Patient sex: M
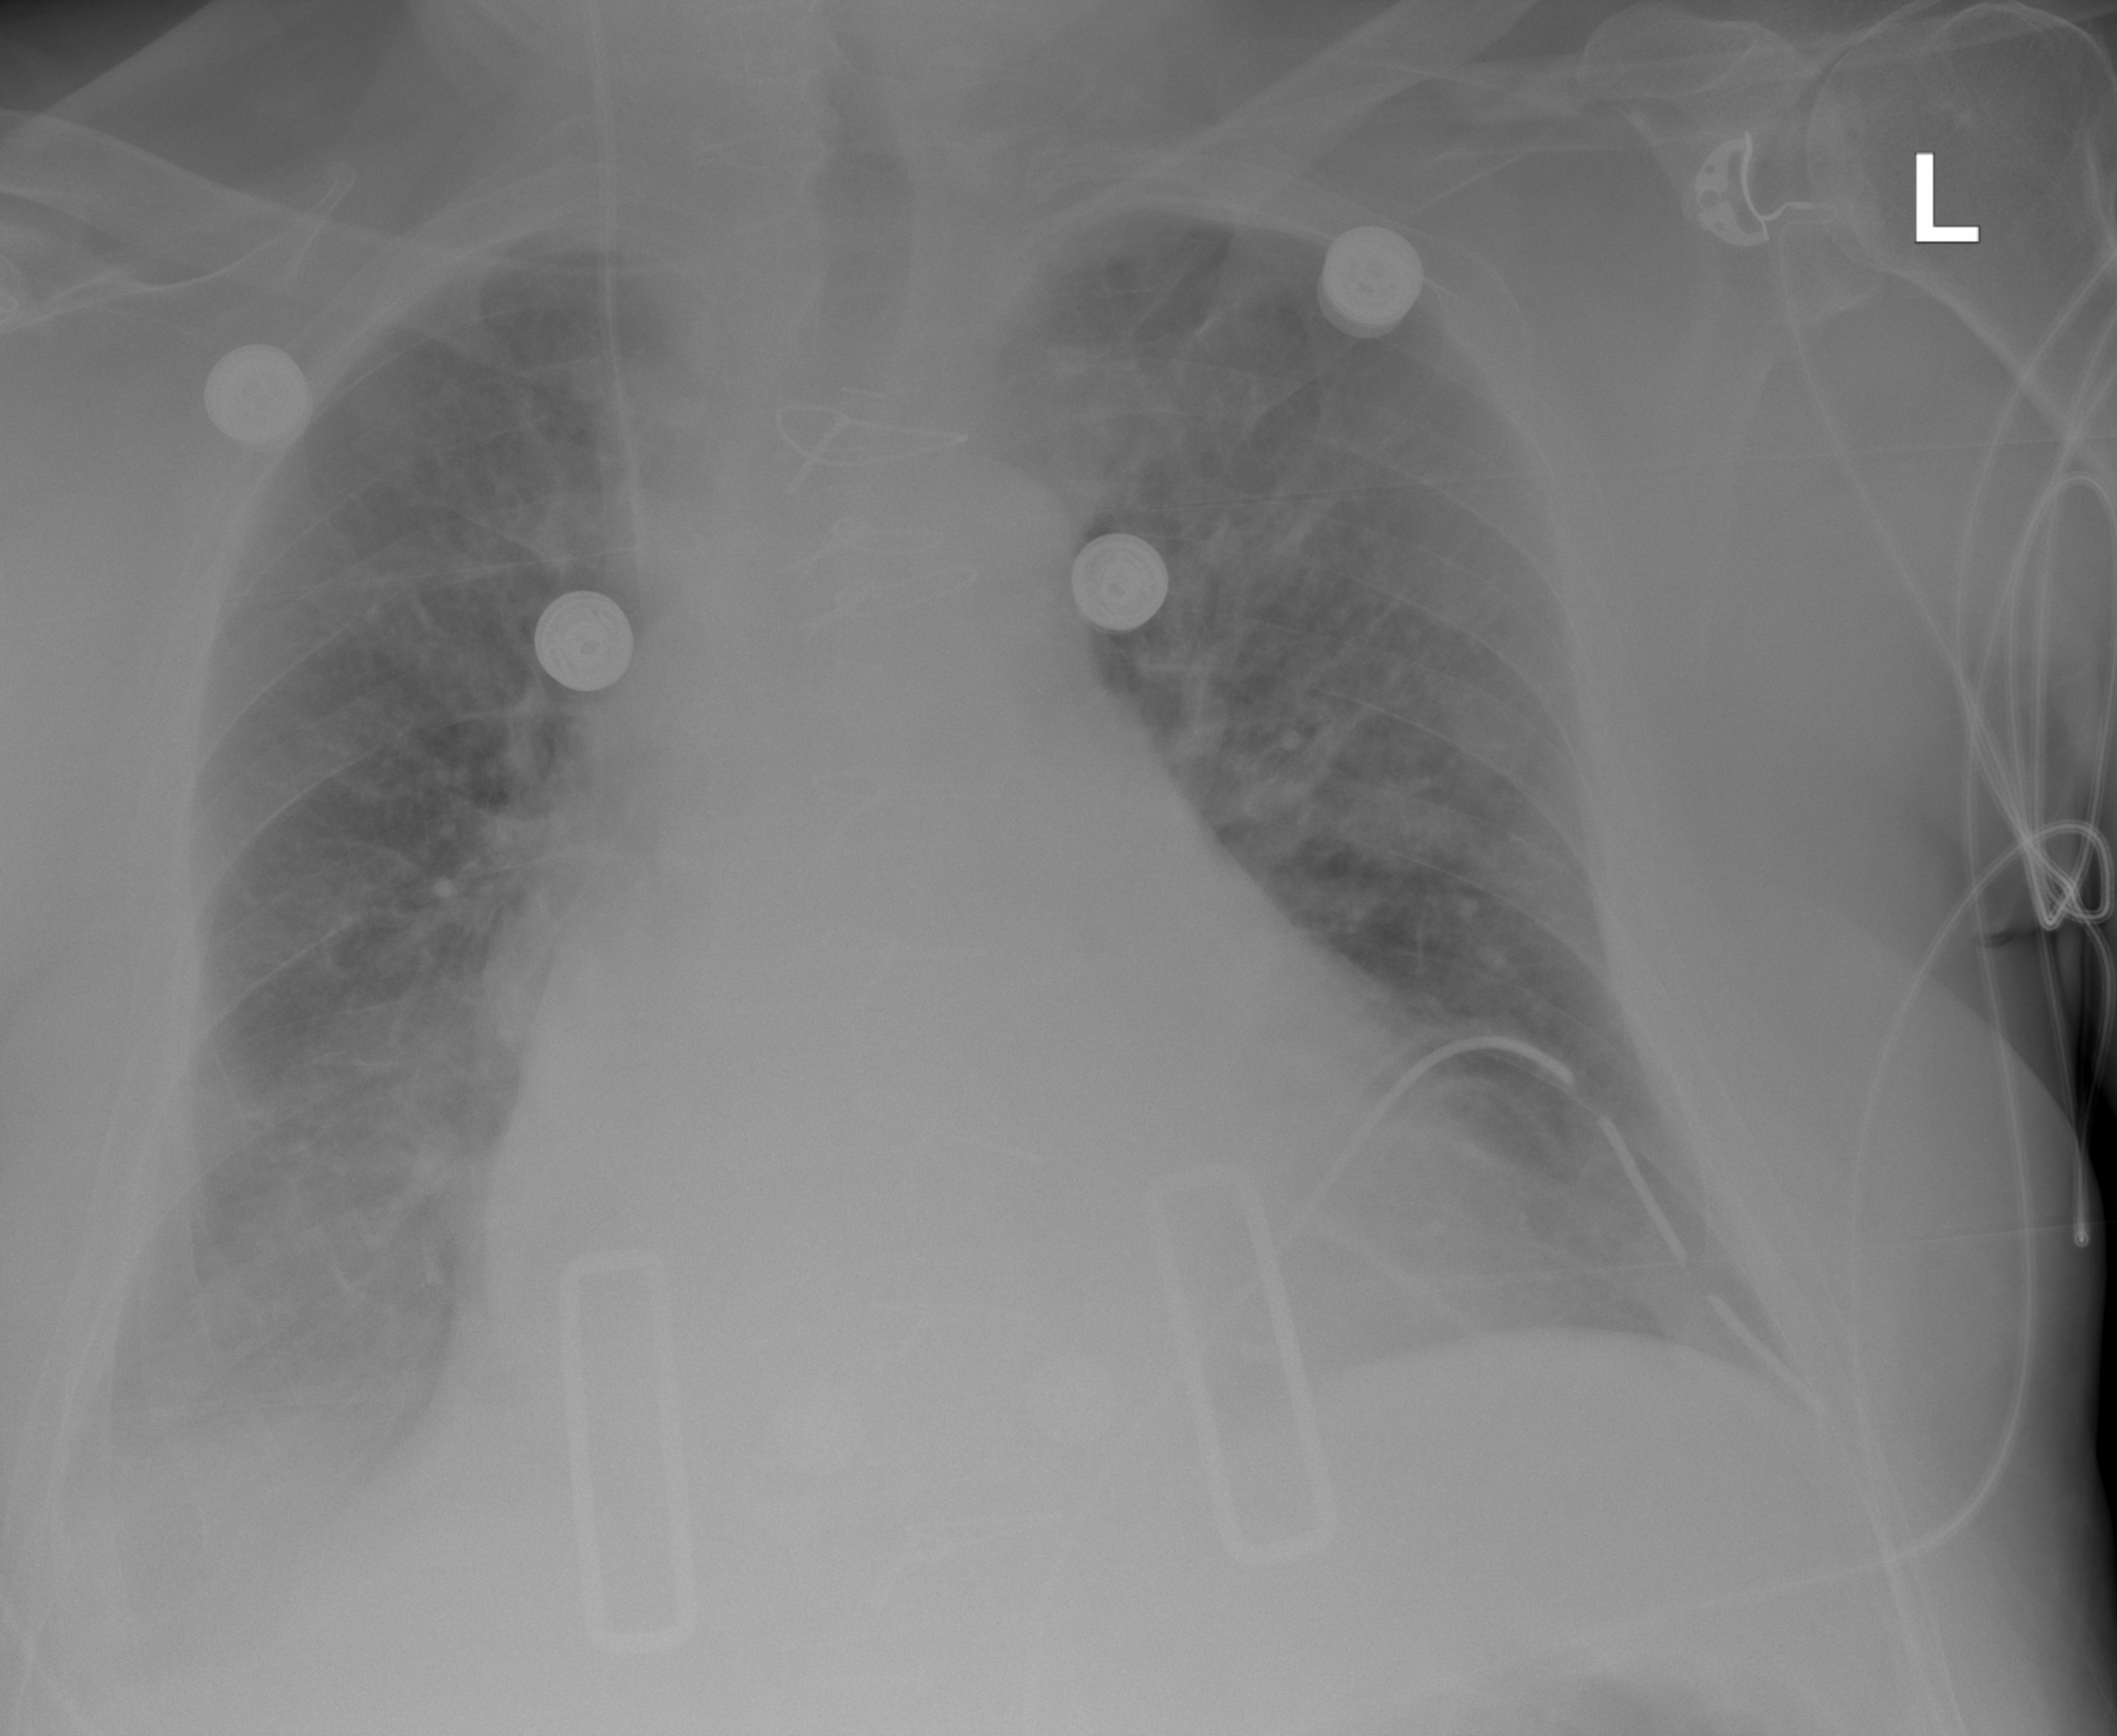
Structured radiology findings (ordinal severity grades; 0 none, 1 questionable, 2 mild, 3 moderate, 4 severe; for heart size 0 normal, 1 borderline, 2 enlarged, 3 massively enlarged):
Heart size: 2
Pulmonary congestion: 0
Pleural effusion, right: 2
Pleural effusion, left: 0
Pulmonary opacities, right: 0
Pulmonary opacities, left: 0
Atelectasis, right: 2
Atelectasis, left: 2